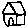
Label: house